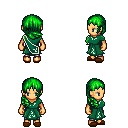
a pixel art fantasy rpg character, female body template, human, tanned skin, sash dress, metal pants, green right-swept hairstyle, brown slippers, four views (front, back, left, right), 2x2 character sprite sheet, small pixel art, hard edges, no anti-aliasing